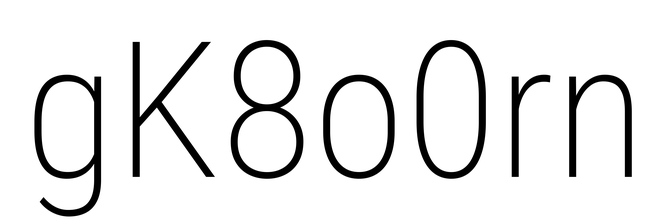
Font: Roboto_Condensed_ExtraLight